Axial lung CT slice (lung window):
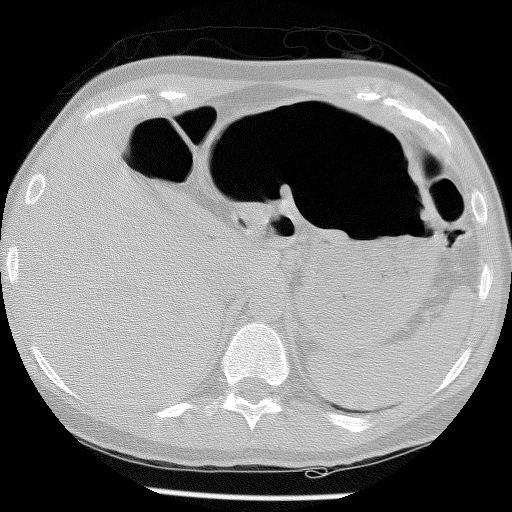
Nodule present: no